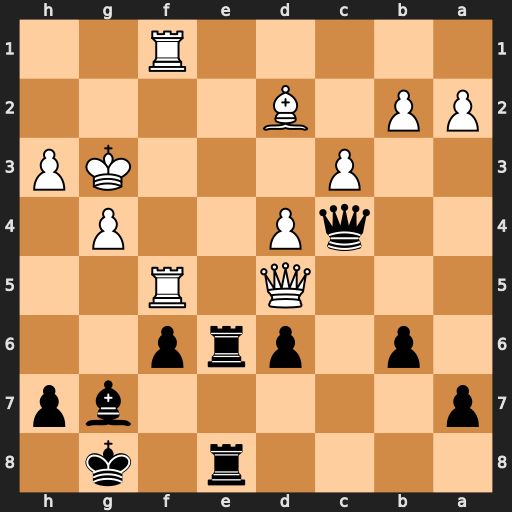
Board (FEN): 4r1k1/p5bp/1p1prp2/3Q1R2/2qP2P1/2P3KP/PP1B4/5R2
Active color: b
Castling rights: -
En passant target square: -
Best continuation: Qd3+ Kh2 Qxd2+